Question: How many ricochets will a ball launched from (1.0, 1.0) at 60° need to hit the target at (11.0, 9.0)? The ball reflects perfectly off the arena walls and mirror-obstacles.
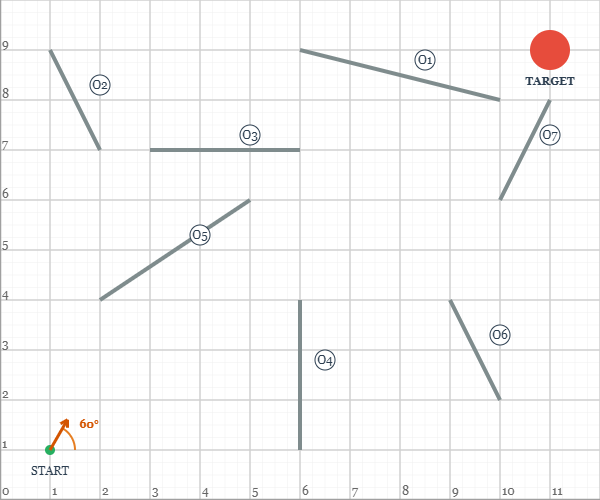
Answer: 8